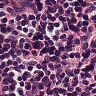
Metastatic tissue present: no